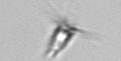
Label: Calciopappus